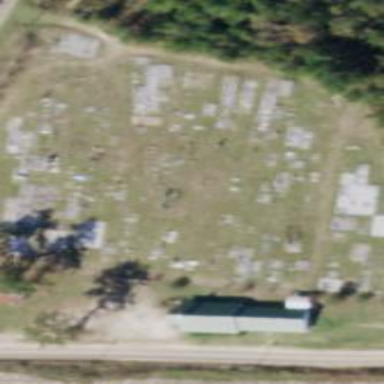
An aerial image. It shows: Graveyard.